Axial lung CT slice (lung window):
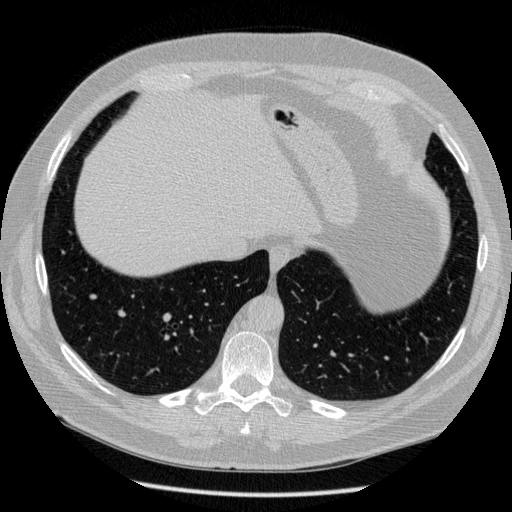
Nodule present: no